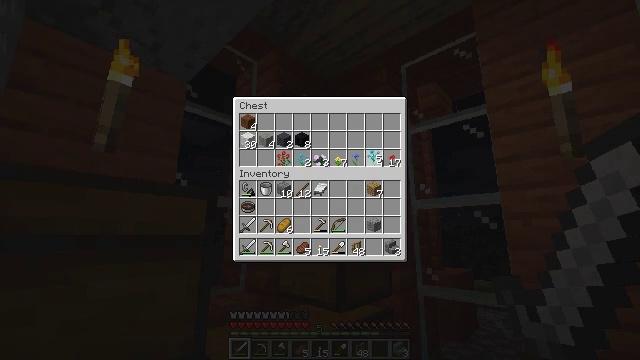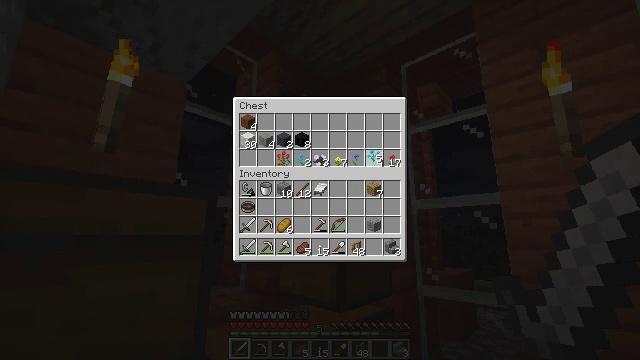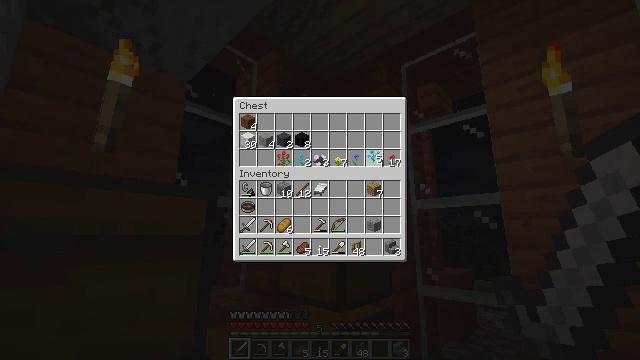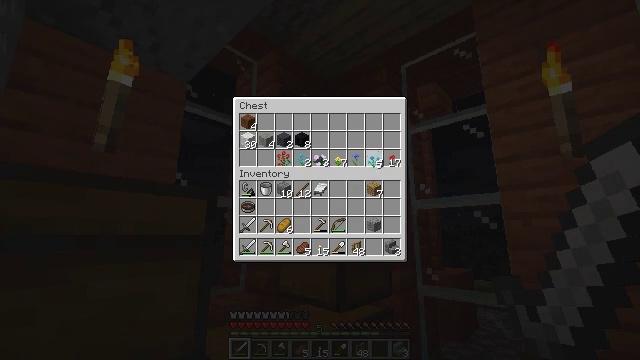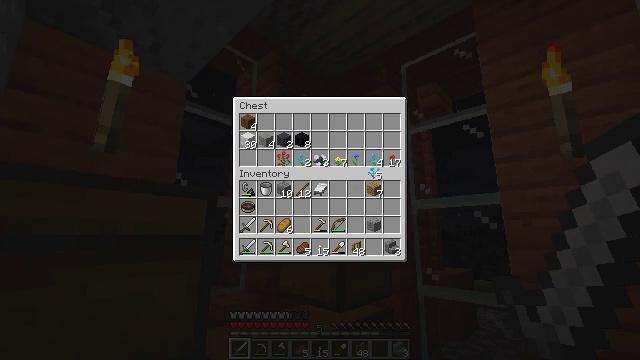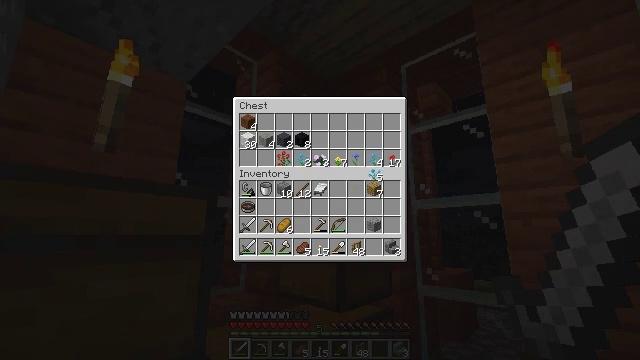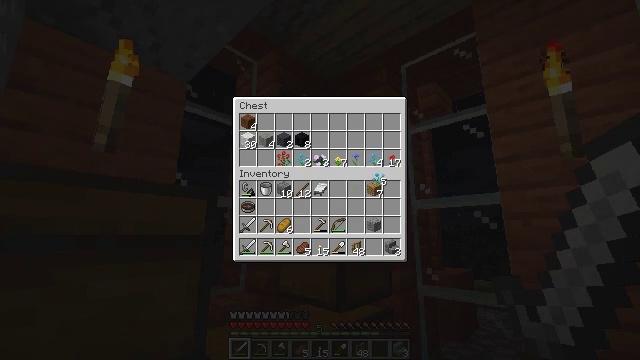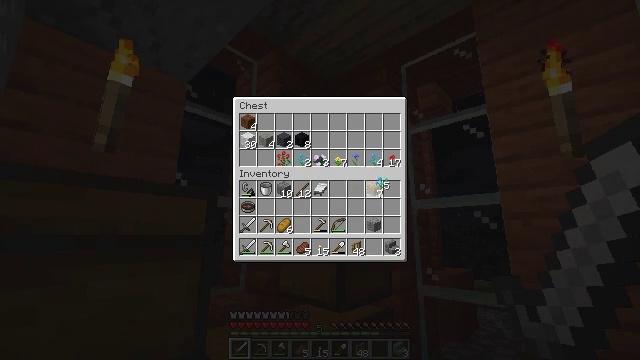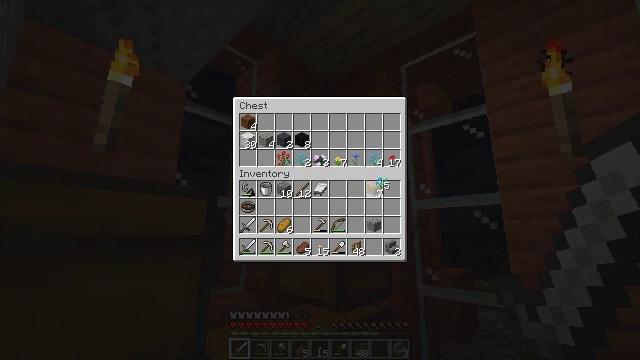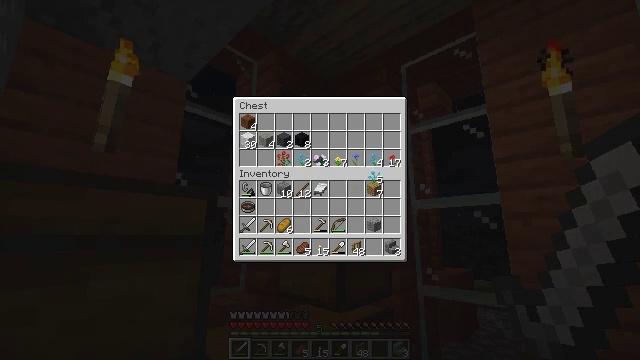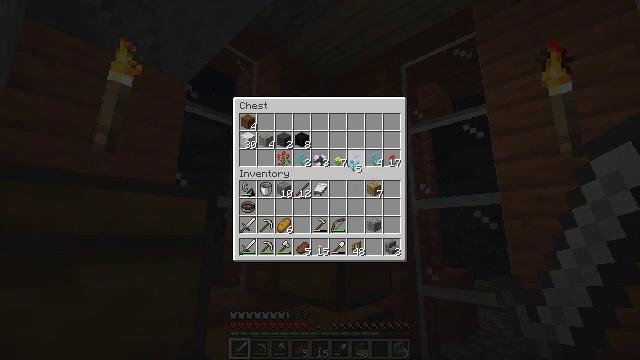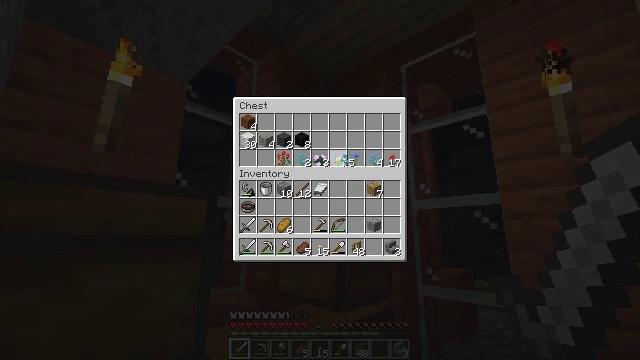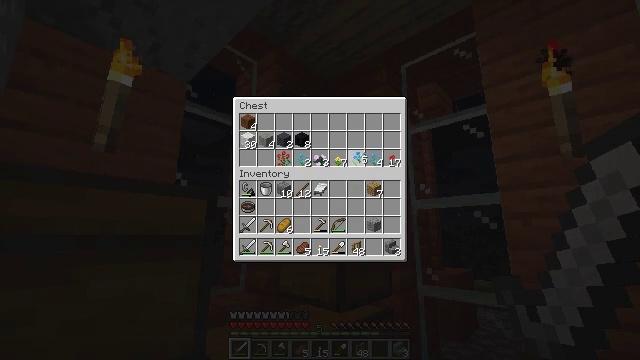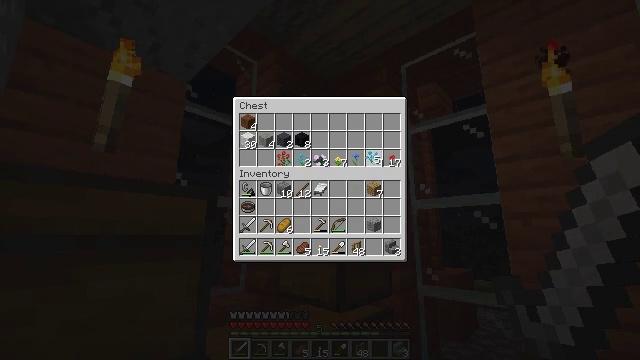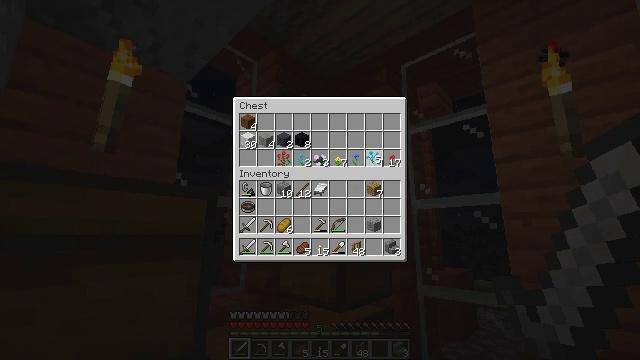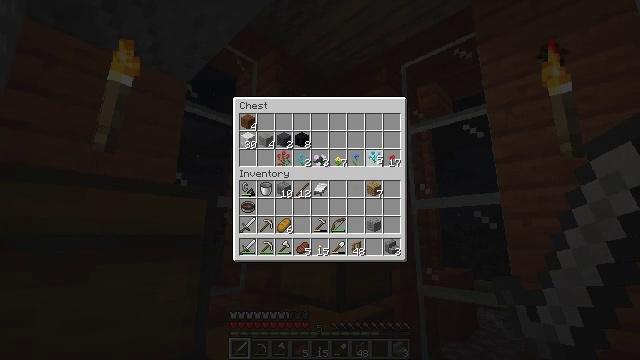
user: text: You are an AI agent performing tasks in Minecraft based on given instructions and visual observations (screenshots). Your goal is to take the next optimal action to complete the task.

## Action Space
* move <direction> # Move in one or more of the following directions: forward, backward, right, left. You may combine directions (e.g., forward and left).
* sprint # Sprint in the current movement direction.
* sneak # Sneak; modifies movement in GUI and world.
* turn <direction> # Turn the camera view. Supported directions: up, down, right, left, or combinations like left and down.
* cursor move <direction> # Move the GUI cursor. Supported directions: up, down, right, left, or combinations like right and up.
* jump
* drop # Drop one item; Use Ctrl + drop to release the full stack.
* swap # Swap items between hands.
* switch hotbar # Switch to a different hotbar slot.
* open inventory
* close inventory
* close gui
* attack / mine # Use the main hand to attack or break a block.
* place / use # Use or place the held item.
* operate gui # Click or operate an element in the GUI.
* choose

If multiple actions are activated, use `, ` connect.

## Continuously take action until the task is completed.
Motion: motion action
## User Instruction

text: Create light blue dye in your inventory.
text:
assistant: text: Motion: no_op
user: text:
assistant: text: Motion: no_op
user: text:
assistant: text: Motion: no_op
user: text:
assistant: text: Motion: turn down
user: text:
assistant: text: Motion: no_op
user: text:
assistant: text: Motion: no_op
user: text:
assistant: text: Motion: no_op
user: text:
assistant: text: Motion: no_op
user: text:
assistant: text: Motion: turn left
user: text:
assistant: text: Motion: turn left and up
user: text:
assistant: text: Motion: turn left
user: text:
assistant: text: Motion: turn right
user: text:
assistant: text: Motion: turn right
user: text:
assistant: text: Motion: no_op
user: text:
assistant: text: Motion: no_op
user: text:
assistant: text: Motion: no_op
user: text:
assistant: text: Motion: no_op
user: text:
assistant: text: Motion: no_op
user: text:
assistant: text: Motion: no_op
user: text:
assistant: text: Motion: attack / mine
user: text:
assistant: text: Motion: attack / mine
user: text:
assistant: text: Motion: attack / mine
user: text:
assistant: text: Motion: no_op
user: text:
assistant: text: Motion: no_op
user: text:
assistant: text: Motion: no_op
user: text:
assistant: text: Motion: turn left
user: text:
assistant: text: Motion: turn left
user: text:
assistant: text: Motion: turn left
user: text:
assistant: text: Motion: turn left
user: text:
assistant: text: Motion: no_op